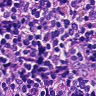
Metastatic tissue present: no